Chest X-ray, PA view. Patient: 19 years old, sex F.
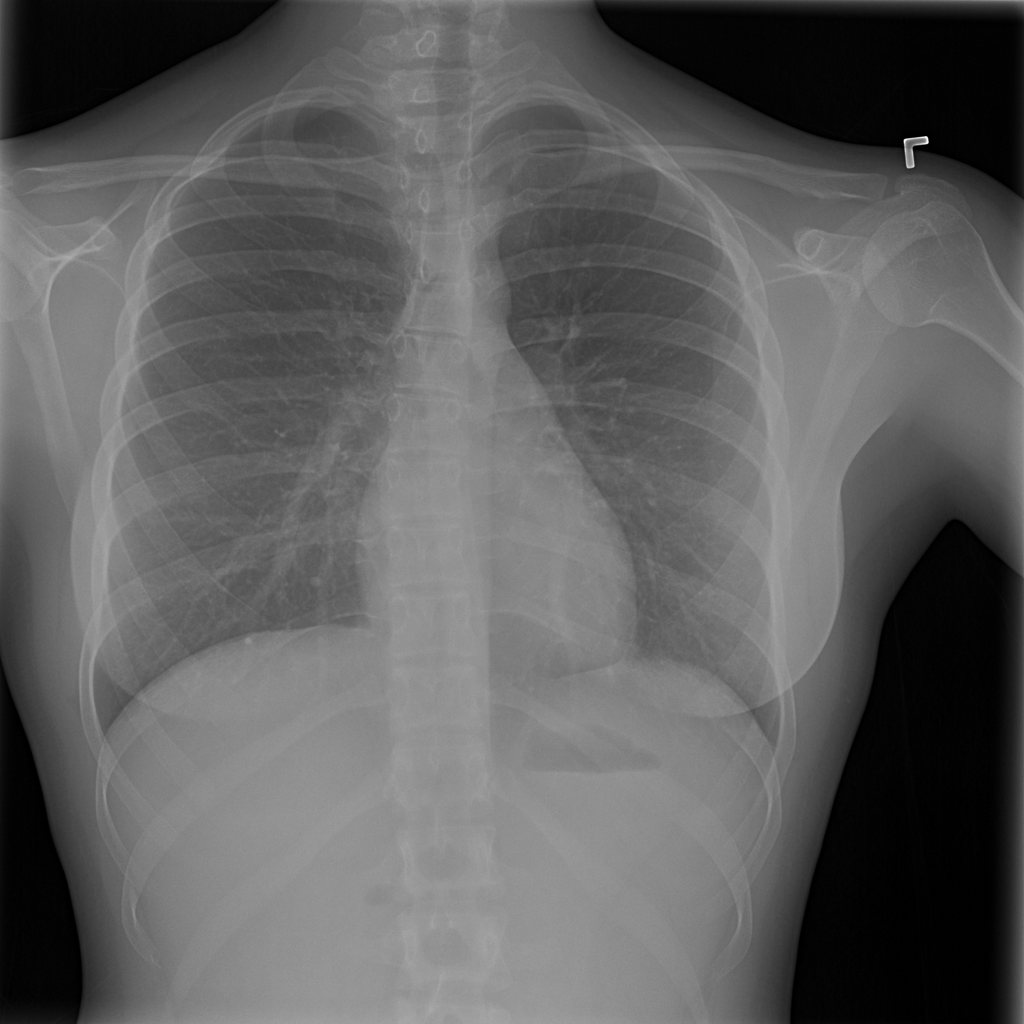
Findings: No Finding